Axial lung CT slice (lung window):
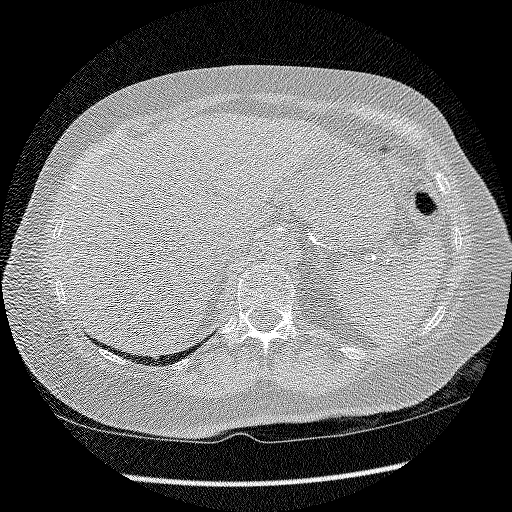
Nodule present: no